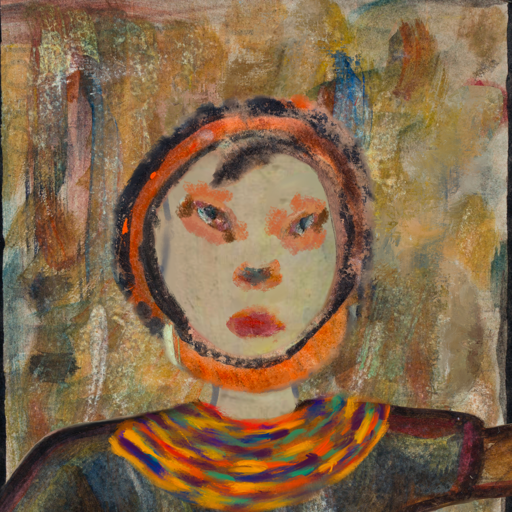
Background: Pipe, Head And Neck Front: Hill_Girl, Face Front: Boggyland, Bust: Mosgoul, Hair Front: Childish, Head Accessory: Blank, Second Necklace: An_Impression_2, Necklace: Blank, Baby: Blank